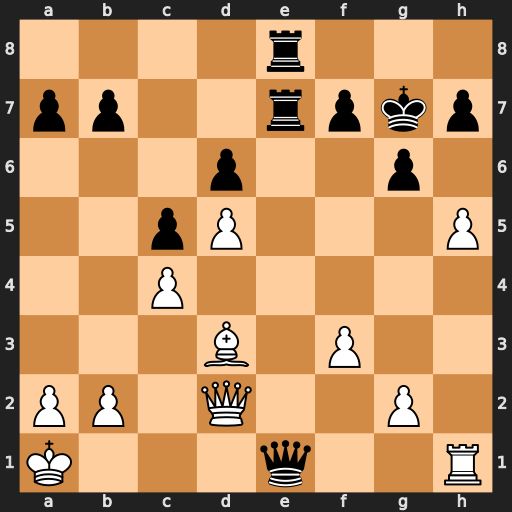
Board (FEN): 4r3/pp2rpkp/3p2p1/2pP3P/2P5/3B1P2/PP1Q2P1/K3q2R
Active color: w
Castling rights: -
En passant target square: -
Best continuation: Rxe1 Rxe1+ Bb1